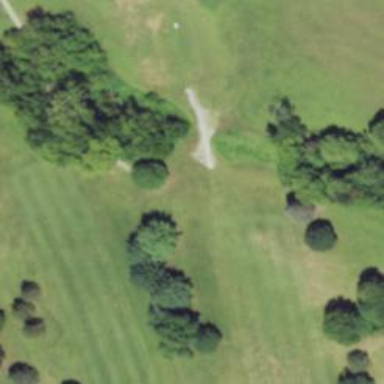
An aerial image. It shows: Service road used as golf cart path.